Question: I am developing database scheme for recipes database.
Do you have some ideas how to enchance my existing model? My bigges concern is RECIPE_INGREDIENT table.

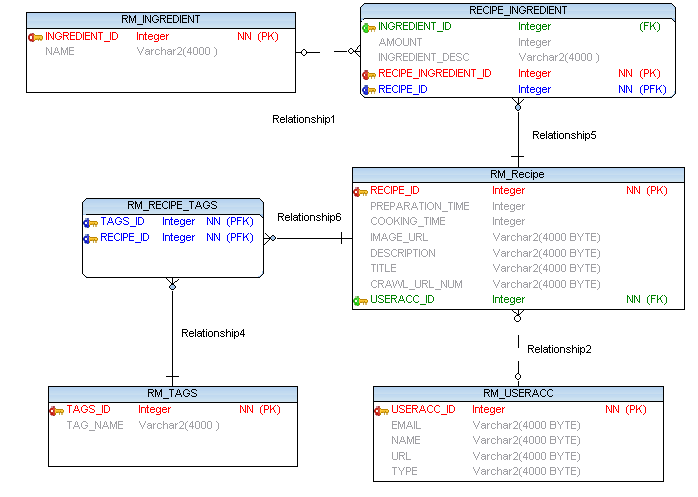
Answer: In RECIPE_INGREDIENT you can safely remove the RECIPE_INGREDIENT_ID and replace it with (INGREDIENT_ID, RECIPE_ID) as combined primary key, similiar to the recipe_tags table. That is unless you plan to allow an ingredient to appear twice in a recipe.
Otherwise the design looks fine to me. What do you want to improve? It might help if you explain what you're trying to accomplish with the database and which queries you plan to run.